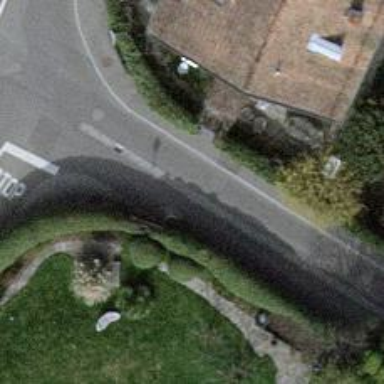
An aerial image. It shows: Traffic calming feature called choker.